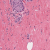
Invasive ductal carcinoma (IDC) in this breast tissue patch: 1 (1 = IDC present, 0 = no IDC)